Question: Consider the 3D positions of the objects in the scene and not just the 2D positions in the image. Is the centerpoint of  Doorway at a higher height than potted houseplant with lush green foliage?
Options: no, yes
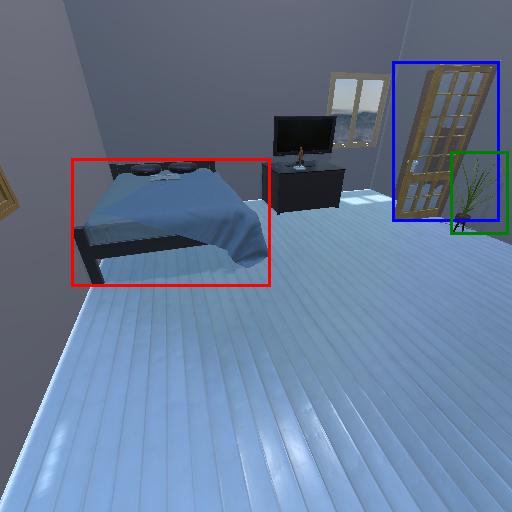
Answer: no